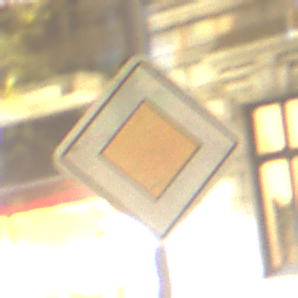
Verkehrszeichen: Vorfahrtsstrasse
Umgebung: Outdoor, Urban
Tageszeit: Night
Wetter: Clear
Licht: Artificial
Jahreszeit: NotSpecified
Kontrast: HighContrast